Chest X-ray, AP view. Patient: 60 years old, sex F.
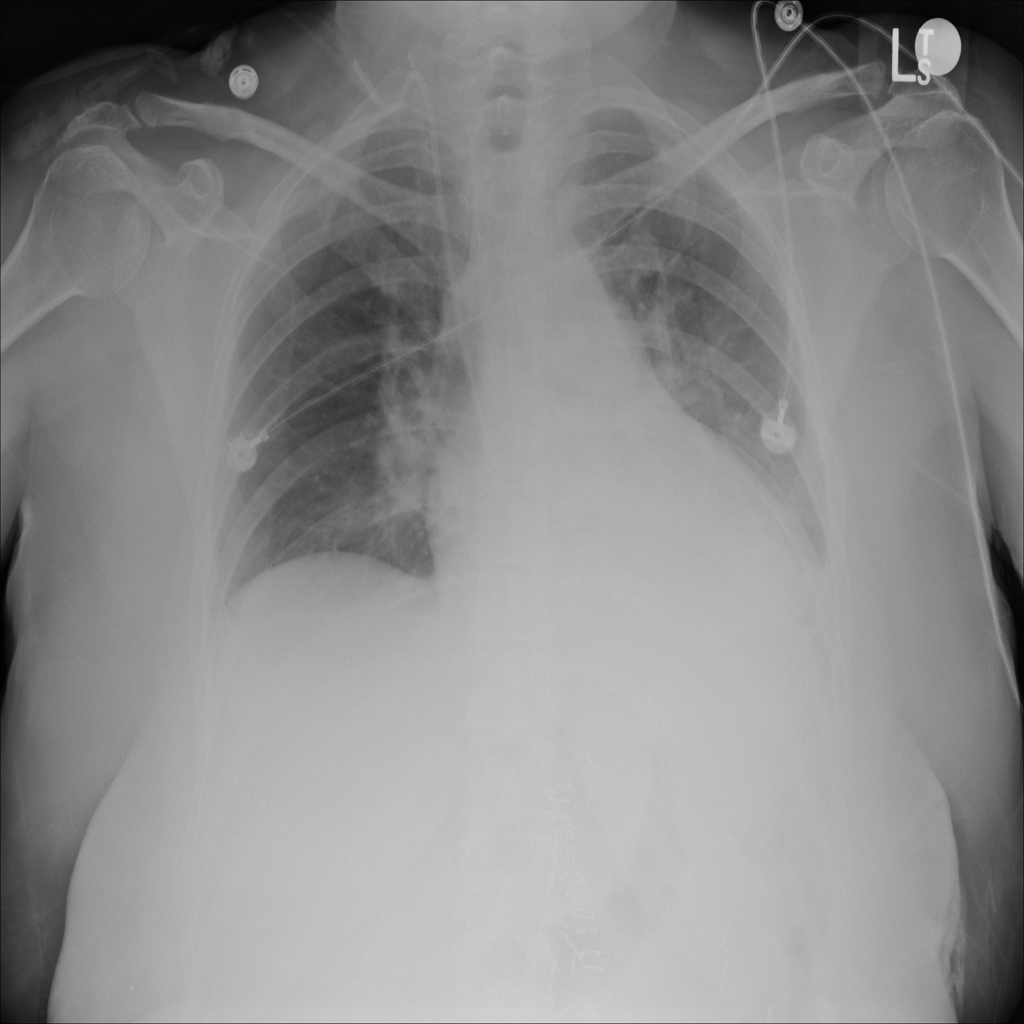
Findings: No Finding